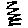
Label: zigzag